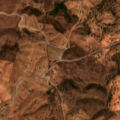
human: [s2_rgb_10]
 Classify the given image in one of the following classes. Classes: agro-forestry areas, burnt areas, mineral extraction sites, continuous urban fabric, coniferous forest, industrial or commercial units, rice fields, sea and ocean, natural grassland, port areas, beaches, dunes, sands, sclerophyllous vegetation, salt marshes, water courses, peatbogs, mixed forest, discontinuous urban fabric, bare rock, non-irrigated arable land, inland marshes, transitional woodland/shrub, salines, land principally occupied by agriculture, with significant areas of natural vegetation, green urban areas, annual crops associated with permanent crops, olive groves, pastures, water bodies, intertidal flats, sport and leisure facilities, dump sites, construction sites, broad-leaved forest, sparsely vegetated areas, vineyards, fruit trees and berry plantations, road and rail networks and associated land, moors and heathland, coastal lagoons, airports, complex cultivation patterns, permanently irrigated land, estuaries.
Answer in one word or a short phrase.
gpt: pastures, land principally occupied by agriculture, with significant areas of natural vegetation, agro-forestry areas, transitional woodland/shrub